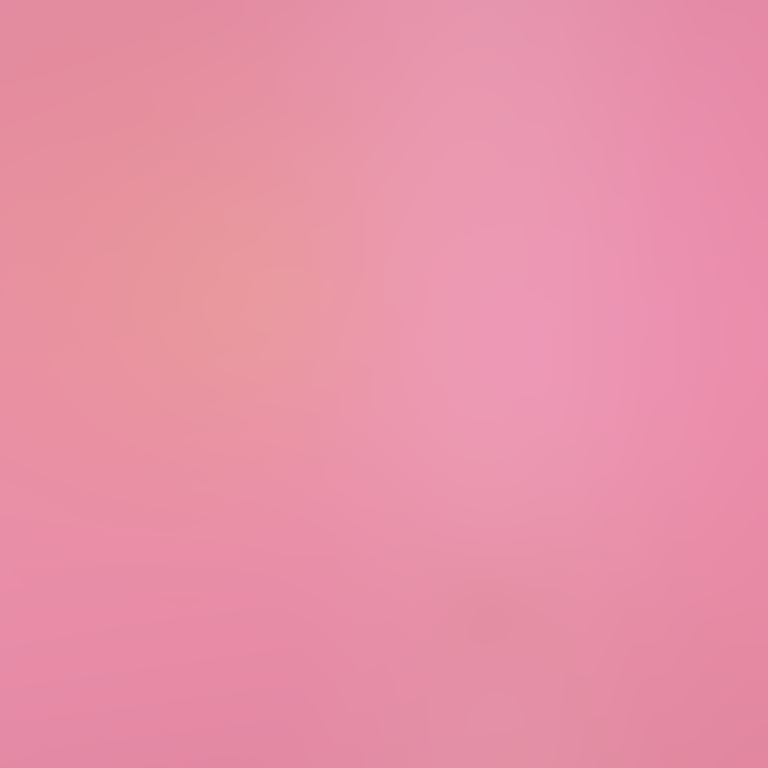
Abstract light effect, smooth gradient from soft pink to warm peach, calm atmosphere, diffuse light, no room, no furniture, no objects.